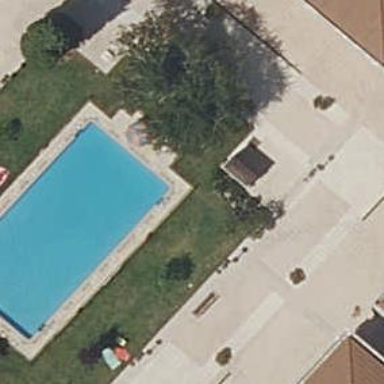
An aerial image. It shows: Swimming pool located in leisure land.